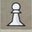
Piece: wP